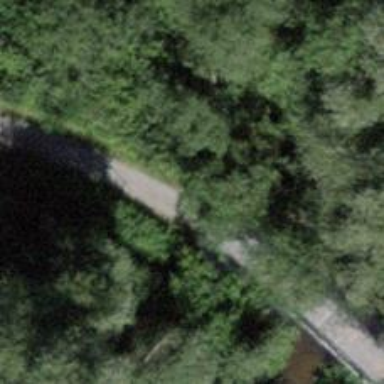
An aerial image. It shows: Bridge over grade2 track.